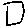
Label: square